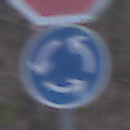
Verkehrszeichen: Kreisverkehr
Zusatzzeichen oben: Stop
Umgebung: Outdoor, Nature
Tageszeit: MorningAfternoon
Wetter: Overcast
Licht: Natural
Jahreszeit: Winter
Kontrast: LowContrast